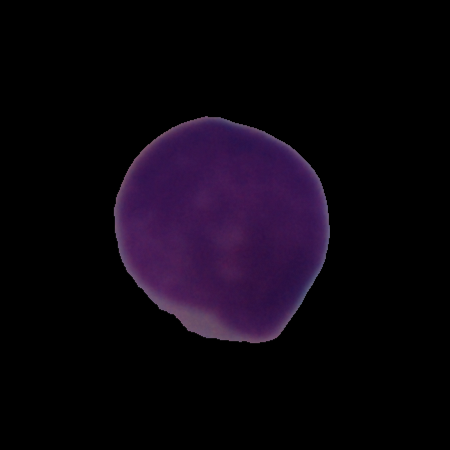
Label: cancer